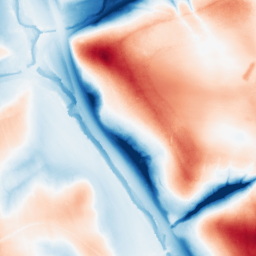
Category: trend_removal
Decomposition family: local_polynomial
Decomposition parameters: window_size: 101
degree: 2
Upsampling method: lanczos
Upsampling parameters: scale: 8
Upsampling scale: 8